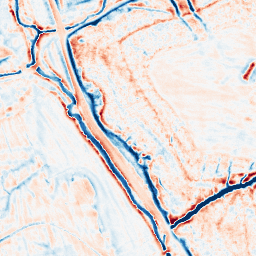
Category: edge_preserving
Decomposition family: bilateral
Decomposition parameters: d: 15
sigma_color: 25
sigma_space: 50
Upsampling method: regularized
Upsampling parameters: scale: 2
lambda_reg: 0.001
Upsampling scale: 2